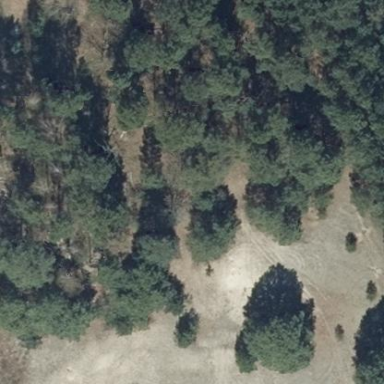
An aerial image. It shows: Forest area.